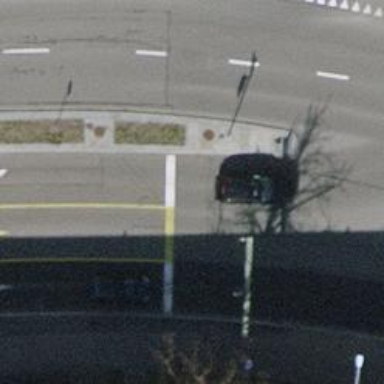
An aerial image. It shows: Road with traffic signals.